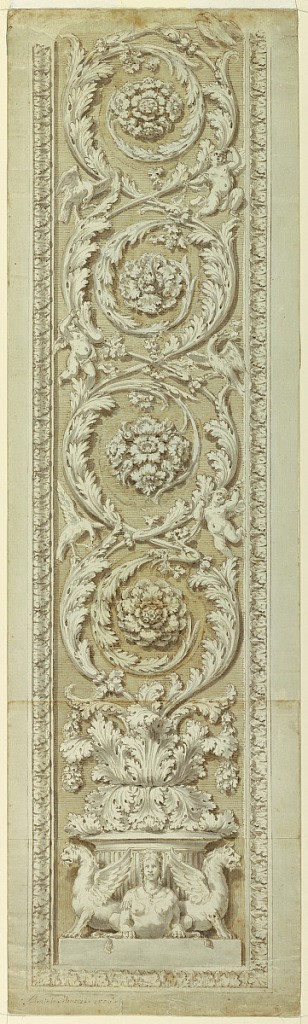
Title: Ornamental Panel
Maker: Flaminio Innocenzi Minozzi, Italian, 1735 – 1817
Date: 1806
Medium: Pen and brown ink, brush and brown and gray wash on two sheets of paper joined vertically, lined with cardboard; rosettes drawn on four separate pieces of paper and laid down on the original sheet
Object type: Drawing
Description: Design for an ornamental panel, with vertical orientation.  Above the vase with a sphinx and two griffins, which is located at the bottom of the composition, is a nest of acanthus leaves; springing from it are two rinceaux/scrolls, nearly symmetrically winding up.  The rosettes, terminating the scrolls, have all been replaced by the artist, by pieces of paper pasted over.  Three putti and three birds are placed along the scrolls.  The acanthus scrolls are framed on all sides, except the top edge, by a decorative molding.  Signed at lower left corner.